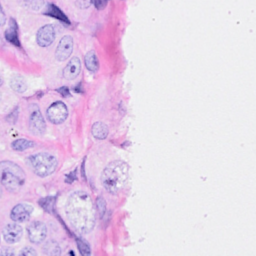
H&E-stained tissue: Breast